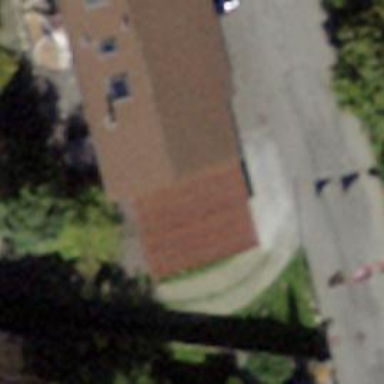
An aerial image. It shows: Garage.